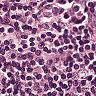
Metastatic tissue present: no